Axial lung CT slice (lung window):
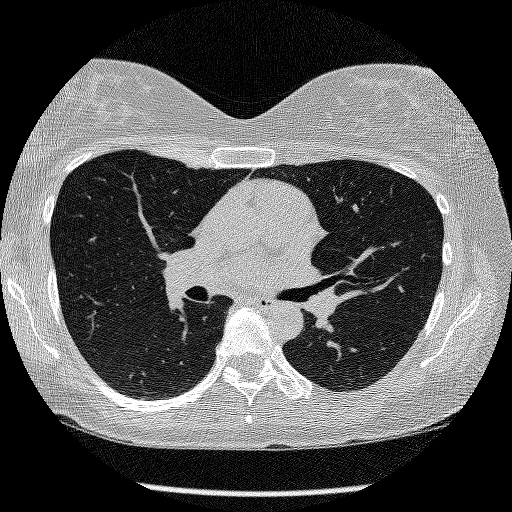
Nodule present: no